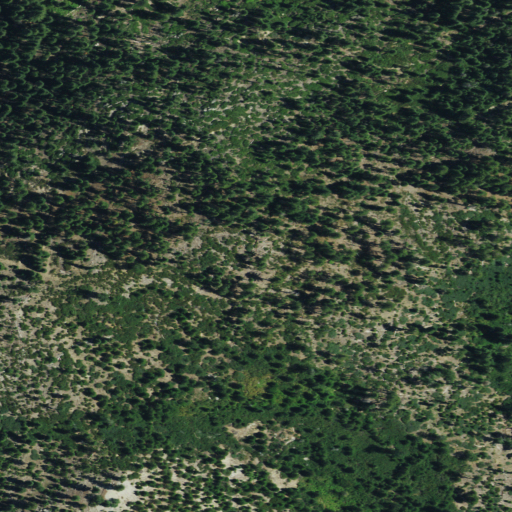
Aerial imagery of mountain in California named The Big Hill containing evergreen forest and shrub